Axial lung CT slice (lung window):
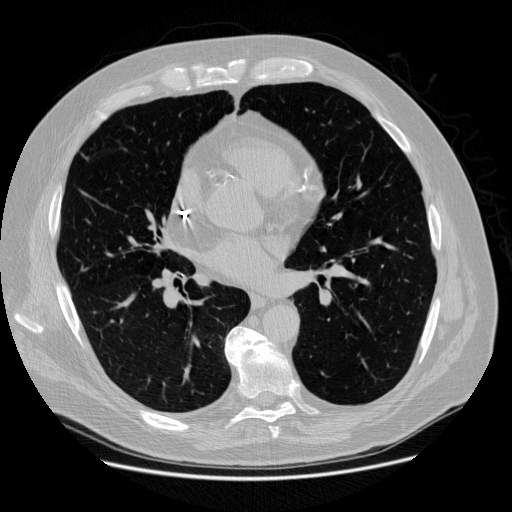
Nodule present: no